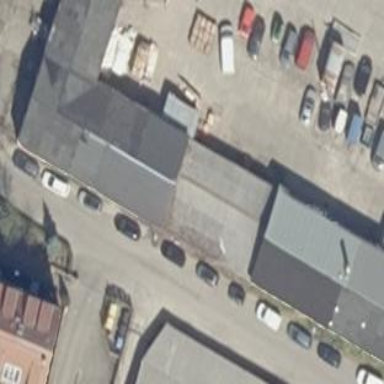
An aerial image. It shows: Commercial building.